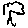
Label: tree